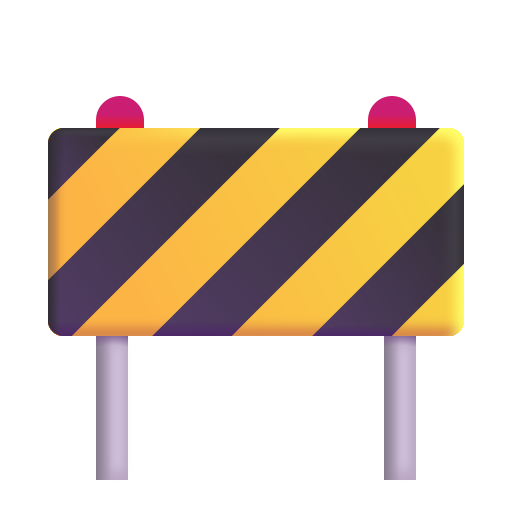
construction color